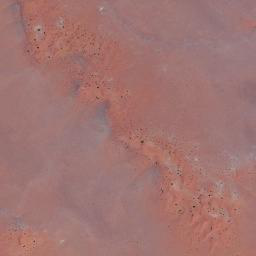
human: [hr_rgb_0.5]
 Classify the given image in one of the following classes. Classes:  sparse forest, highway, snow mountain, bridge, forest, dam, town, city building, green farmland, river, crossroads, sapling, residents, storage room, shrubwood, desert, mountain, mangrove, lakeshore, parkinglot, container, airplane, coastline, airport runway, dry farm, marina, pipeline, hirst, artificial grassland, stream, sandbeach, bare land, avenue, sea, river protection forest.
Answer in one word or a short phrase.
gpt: desert